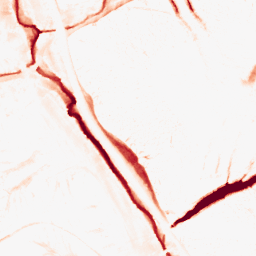
Category: morphological
Decomposition family: tophat
Decomposition parameters: size: 10
mode: black
Upsampling method: sinc_hamming
Upsampling parameters: scale: 4
kernel_size: 8
Upsampling scale: 4